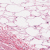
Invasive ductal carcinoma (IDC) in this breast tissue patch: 0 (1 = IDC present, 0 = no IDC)